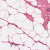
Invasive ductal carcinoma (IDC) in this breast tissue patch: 0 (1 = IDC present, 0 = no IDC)